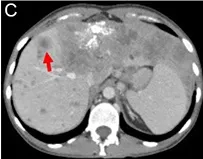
Contrast-enhanced abdominal computed tomography (CT) scans were performed at baseline (left) and after 2 months of the triple-agent therapy (right). The lesion in S8 of the liver [from 20 mm.
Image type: radiology (ct)